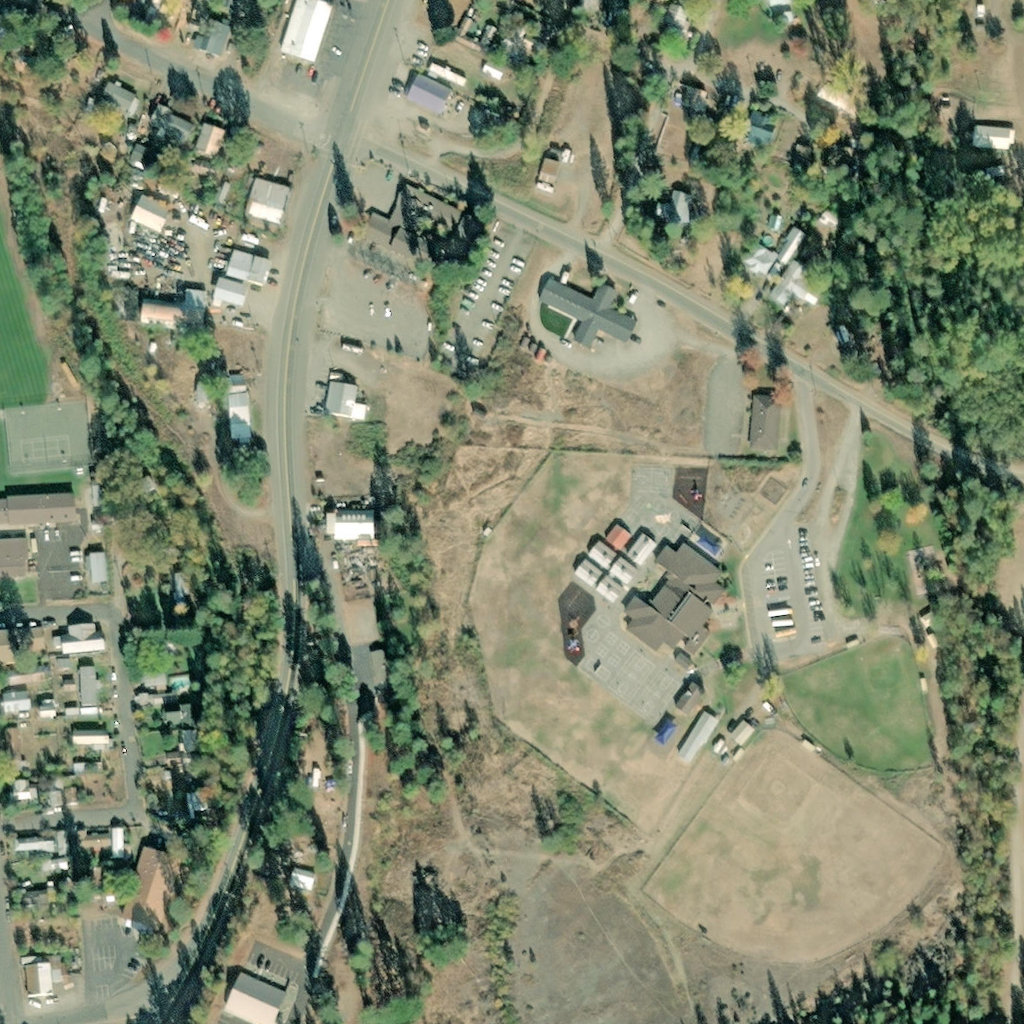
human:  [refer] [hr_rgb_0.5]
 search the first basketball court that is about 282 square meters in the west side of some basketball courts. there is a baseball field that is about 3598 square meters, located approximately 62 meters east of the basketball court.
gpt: <box>[[59, 63, 64, 68, 0]]</box>

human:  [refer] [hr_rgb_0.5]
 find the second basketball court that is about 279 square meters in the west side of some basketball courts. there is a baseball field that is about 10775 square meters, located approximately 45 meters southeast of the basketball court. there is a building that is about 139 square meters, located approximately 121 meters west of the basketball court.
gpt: <box>[[62, 65, 67, 70, 0]]</box>